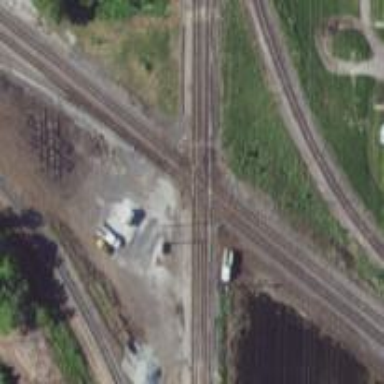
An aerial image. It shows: Railway crossing.